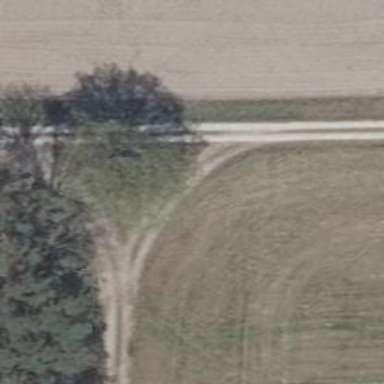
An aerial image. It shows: Track with grade 2 gravel surface.